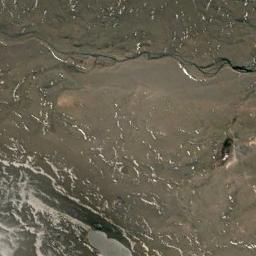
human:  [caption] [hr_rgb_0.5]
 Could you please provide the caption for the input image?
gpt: The desert is on the hill full of black sand .

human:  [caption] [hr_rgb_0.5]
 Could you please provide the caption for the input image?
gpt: This orange desert has some parallel lines .

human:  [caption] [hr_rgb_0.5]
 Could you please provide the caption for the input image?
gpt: The desert has dark gray soil and some dunes and a river goes through the desert .

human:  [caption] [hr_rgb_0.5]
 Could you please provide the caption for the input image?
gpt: The dark yellow desert covers the white bare land .

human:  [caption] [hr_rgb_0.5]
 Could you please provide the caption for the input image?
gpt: A brown desert with many white fissures .